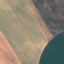
Land use / land cover class: AnnualCrop